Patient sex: F
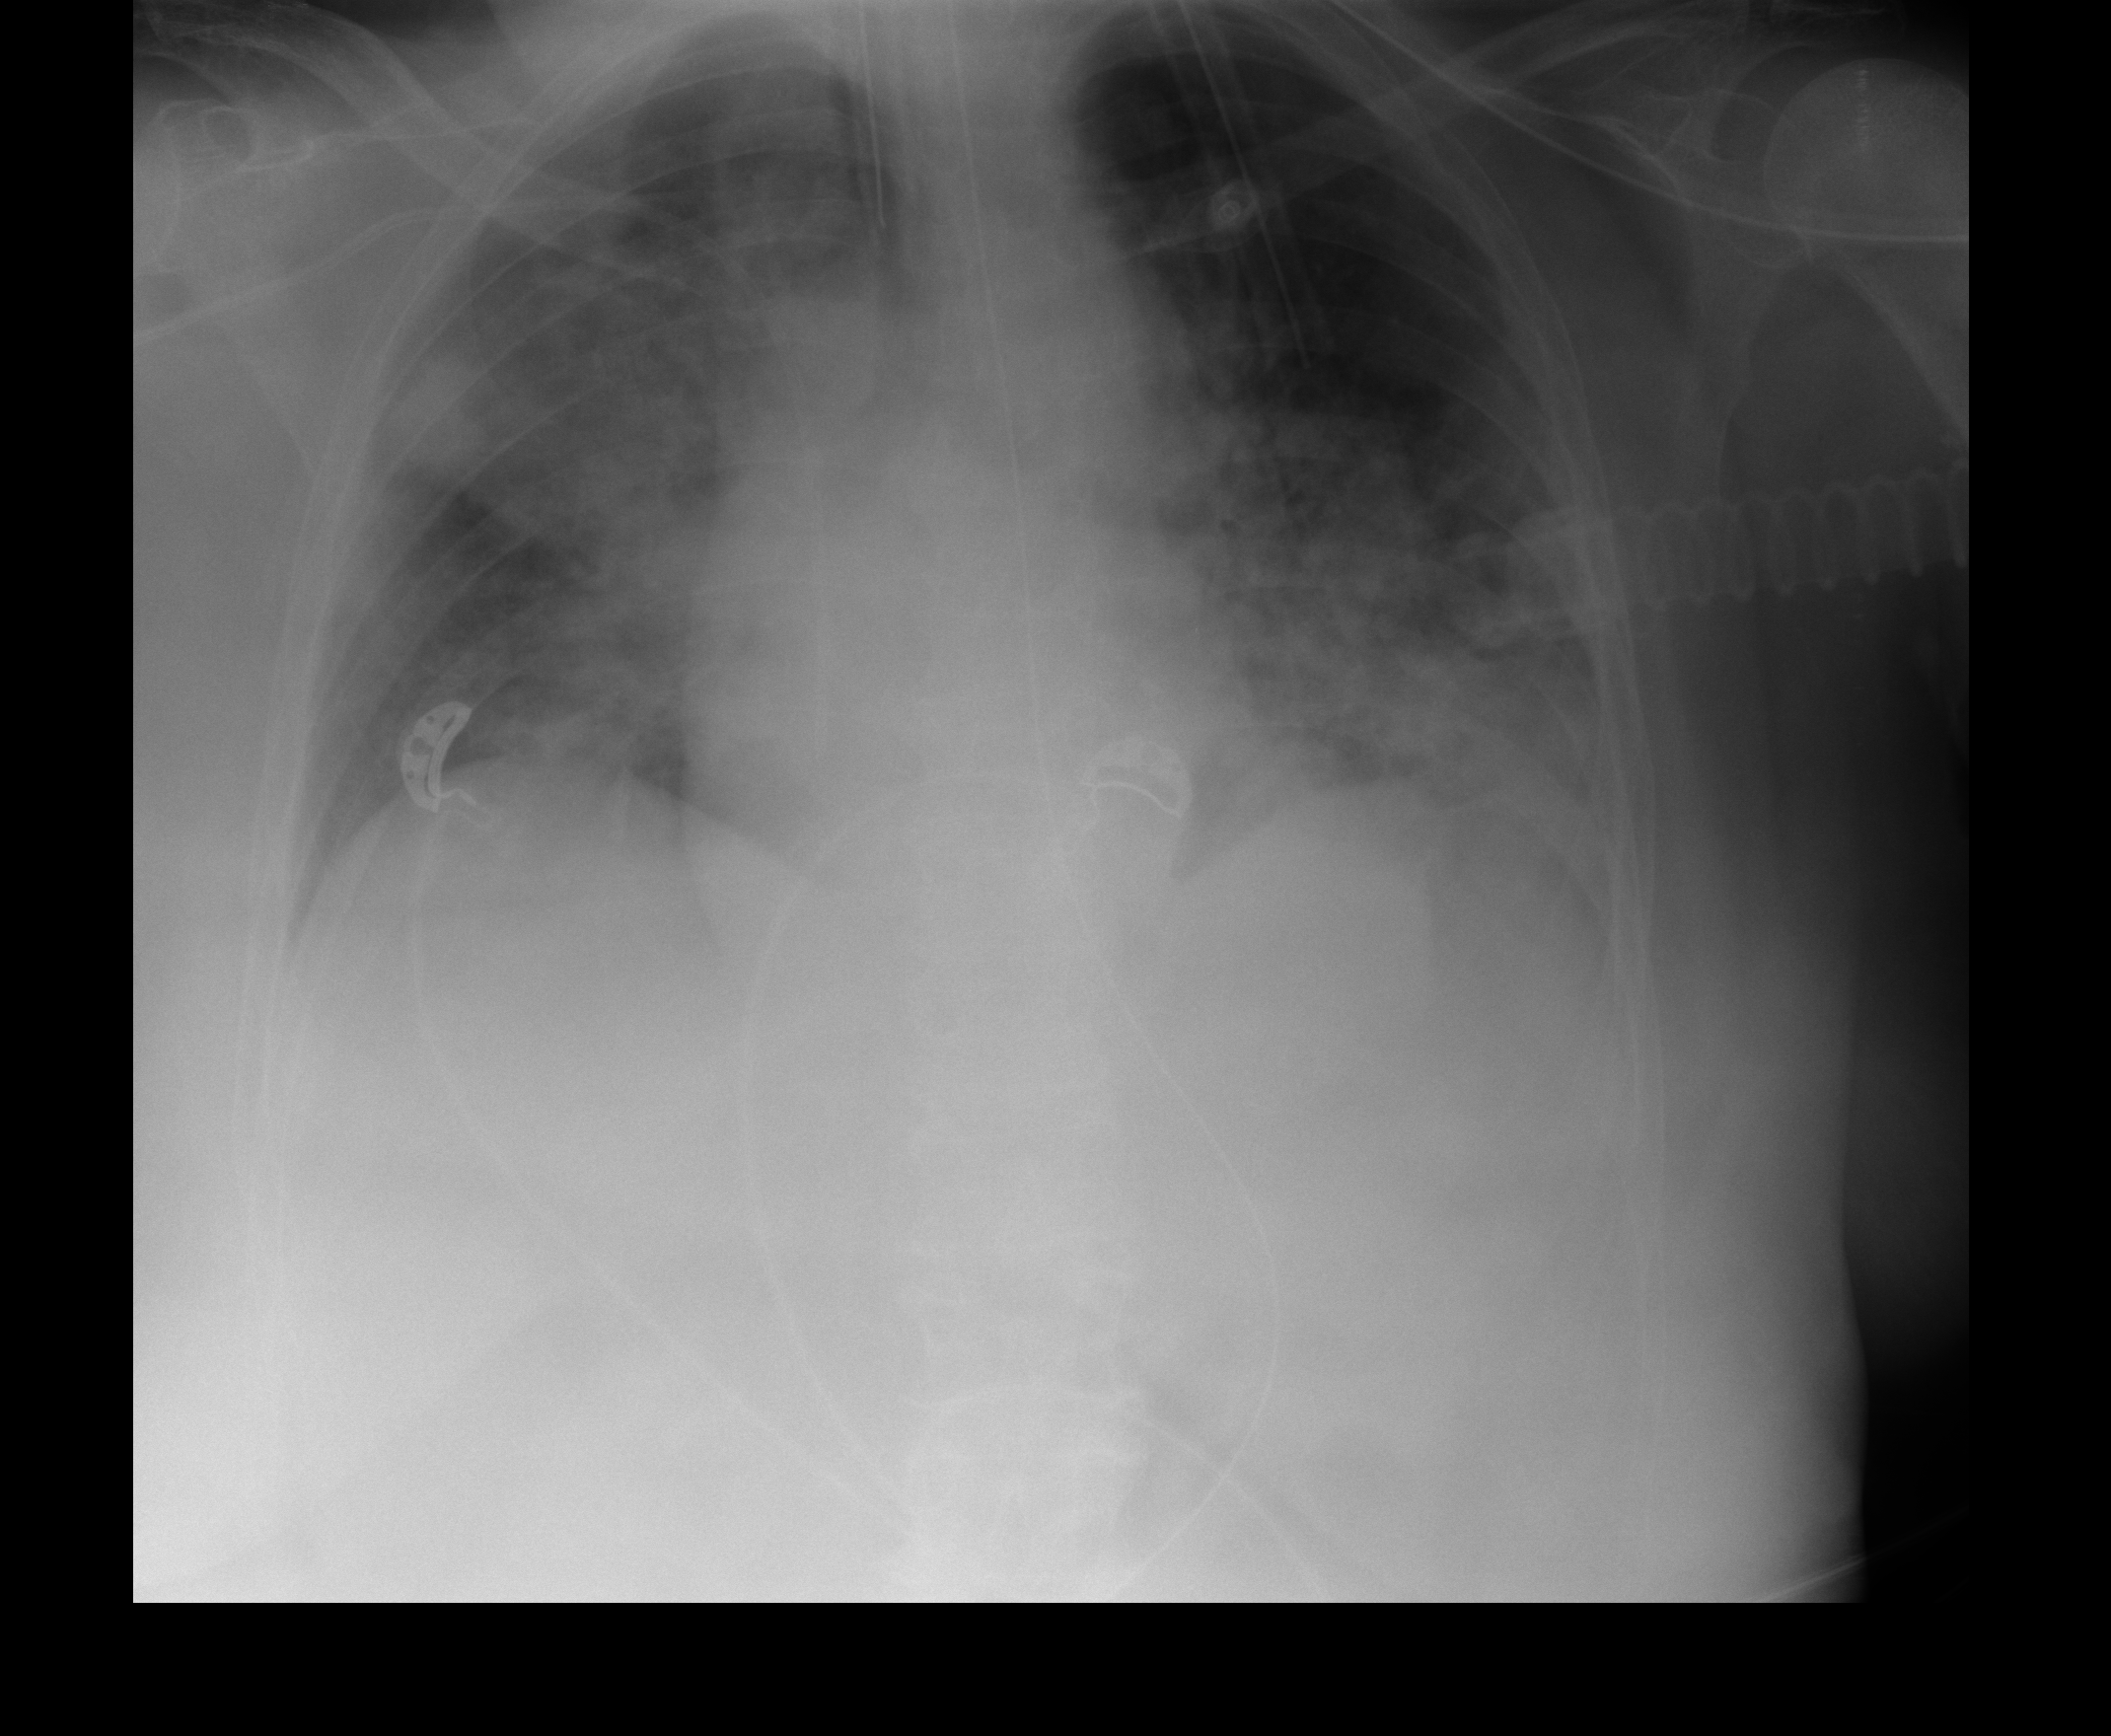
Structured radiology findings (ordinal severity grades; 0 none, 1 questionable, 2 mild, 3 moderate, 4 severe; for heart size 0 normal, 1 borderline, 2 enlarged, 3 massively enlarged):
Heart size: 1
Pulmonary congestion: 2
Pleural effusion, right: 0
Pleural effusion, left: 2
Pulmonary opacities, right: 3
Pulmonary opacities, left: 3
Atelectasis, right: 3
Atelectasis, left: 0